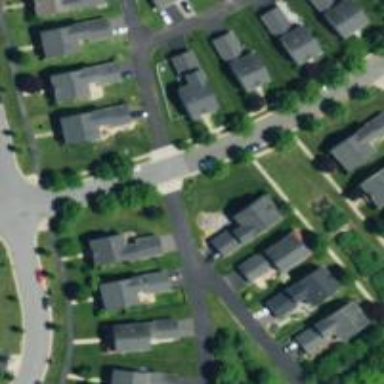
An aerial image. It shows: Alley classified as service road.